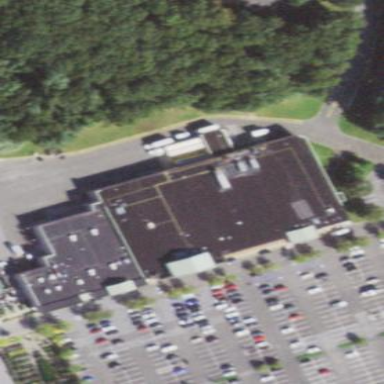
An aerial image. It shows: Supermarket located in building.